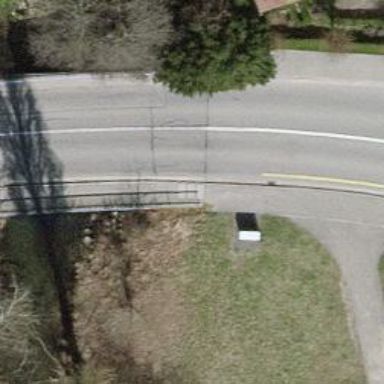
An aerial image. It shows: Sidewalk bridge over footway road.